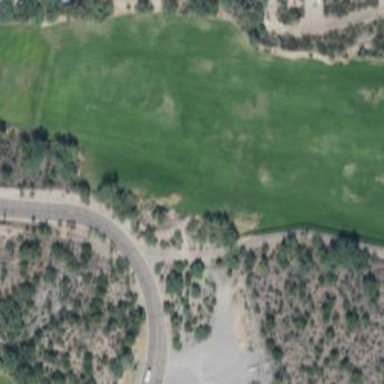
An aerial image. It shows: Driving range for golf on grass.